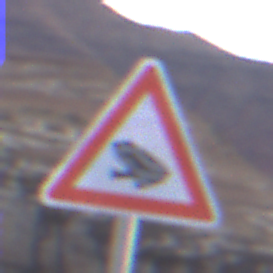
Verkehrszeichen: AmphibienwanderungRechts
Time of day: Dusk
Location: Outdoor (Nature)
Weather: Clear
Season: NotSpecified
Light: Natural